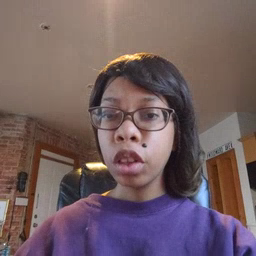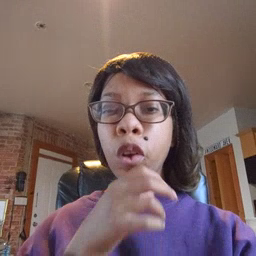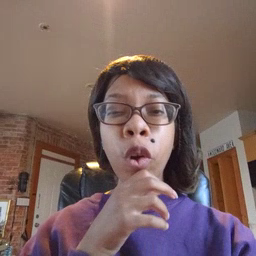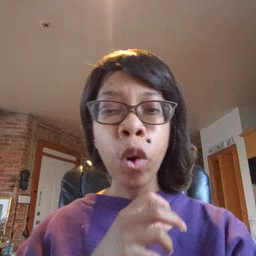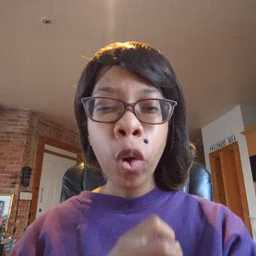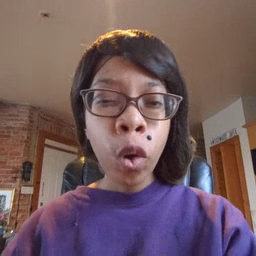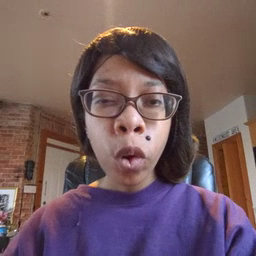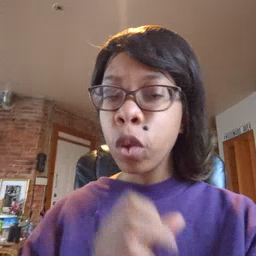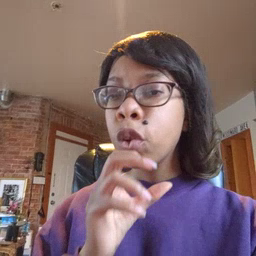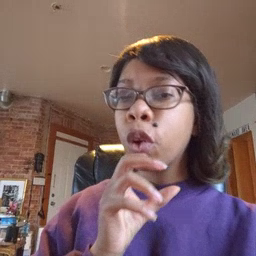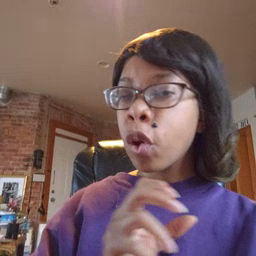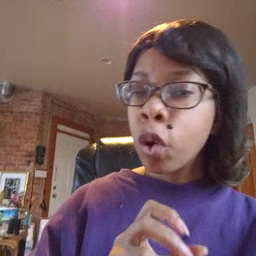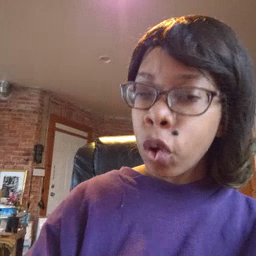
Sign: old